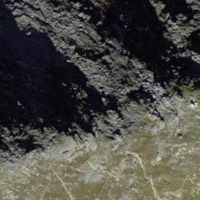
EUNIS habitat code: 31
Species observed at this site:
Aster alpinus